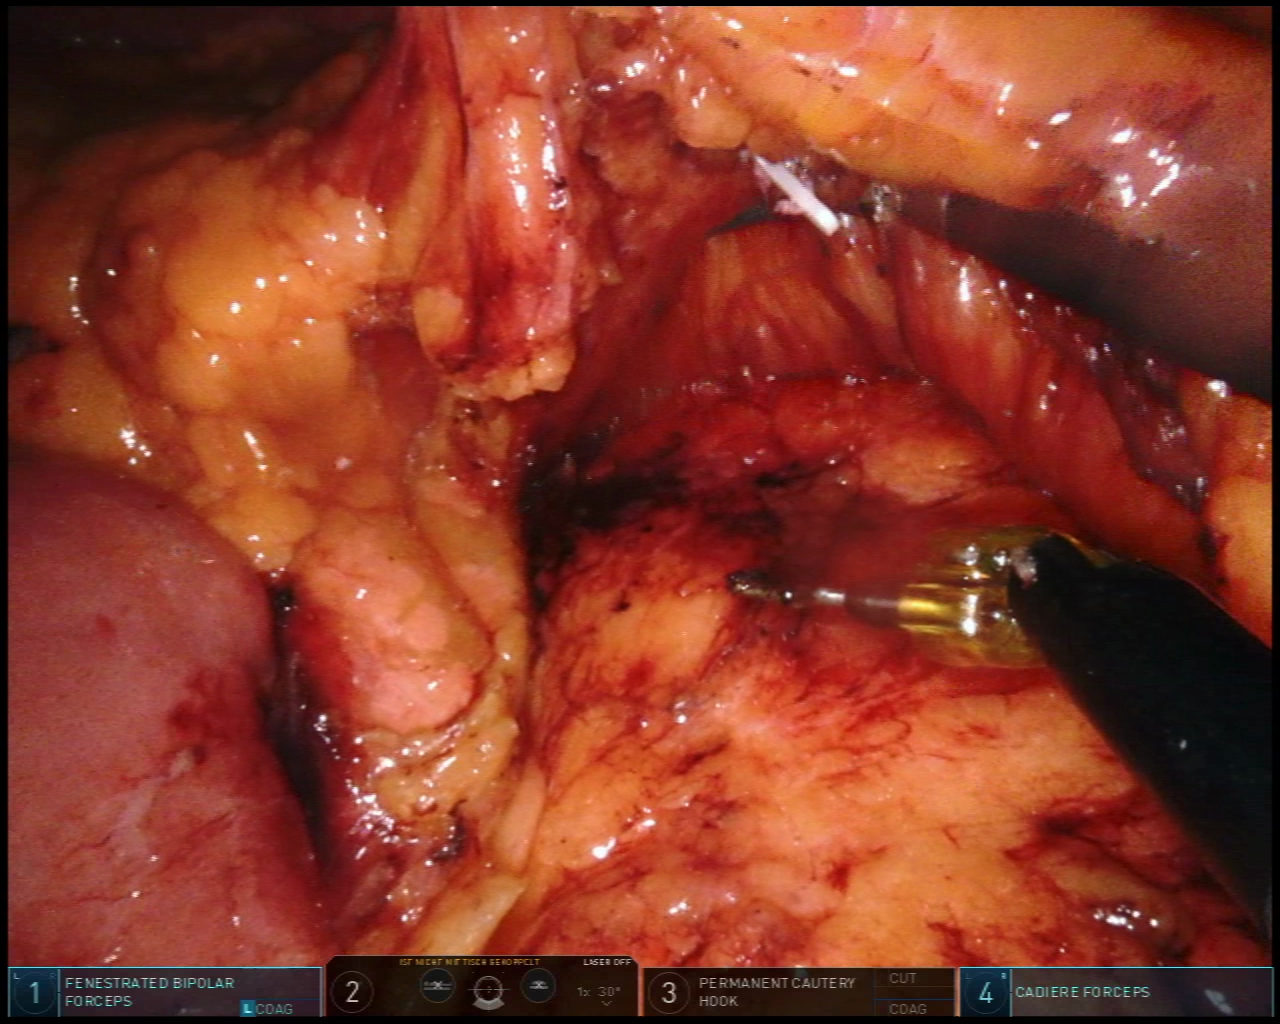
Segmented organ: pancreas
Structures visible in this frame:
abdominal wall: no
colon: no
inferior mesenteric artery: no
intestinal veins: no
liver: no
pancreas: yes
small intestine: yes
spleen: no
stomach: no
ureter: no
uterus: no
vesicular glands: no